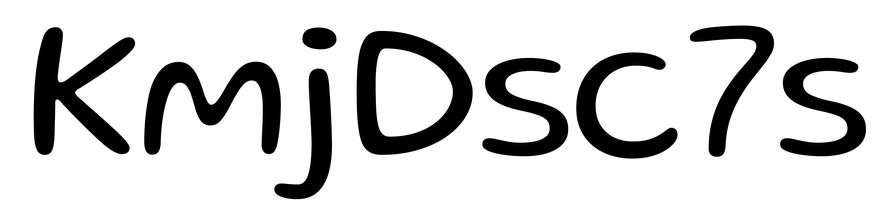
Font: Gluten_Light